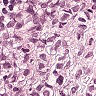
Metastatic tissue present: yes